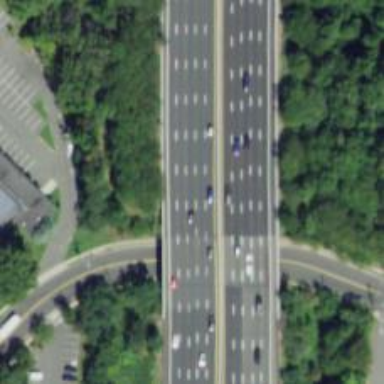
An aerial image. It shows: Urban freeway or expressway.